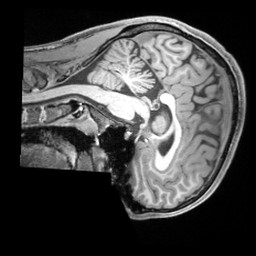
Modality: T1w
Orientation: sagittal
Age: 21
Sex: male
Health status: ill
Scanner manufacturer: siemens
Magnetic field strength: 3 T
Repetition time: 2.2 s
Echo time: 0.00218 s